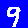
Digit: 9